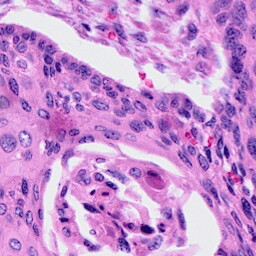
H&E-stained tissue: Cervix